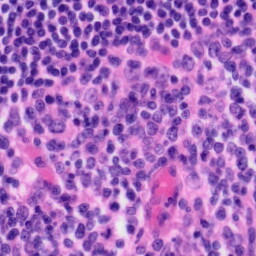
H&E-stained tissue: Tonsil